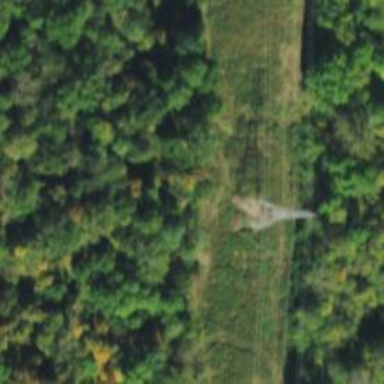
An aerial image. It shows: Lattice structure tower used for power distribution.